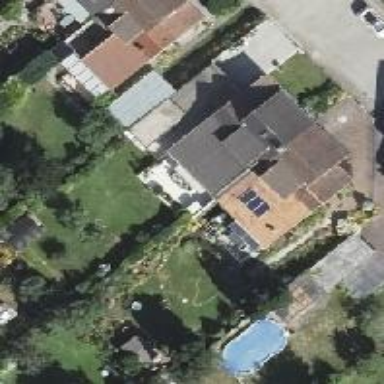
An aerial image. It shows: Semi-detached house.